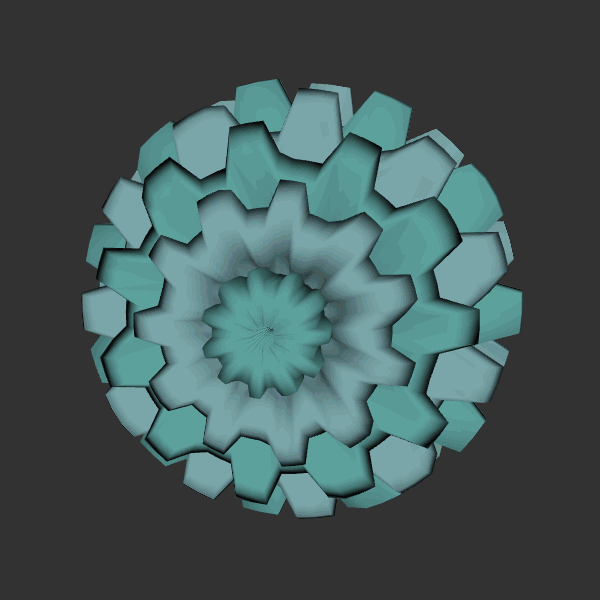
Background: dark